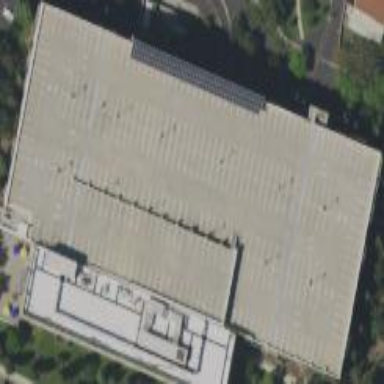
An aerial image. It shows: Multi-storey parking building.